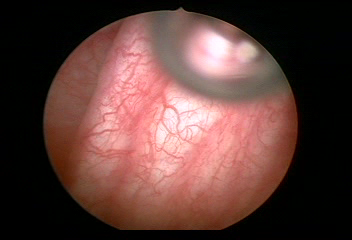
Modality: WLC
Class: Normal mucosa
Bladder cancer association: No